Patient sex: M
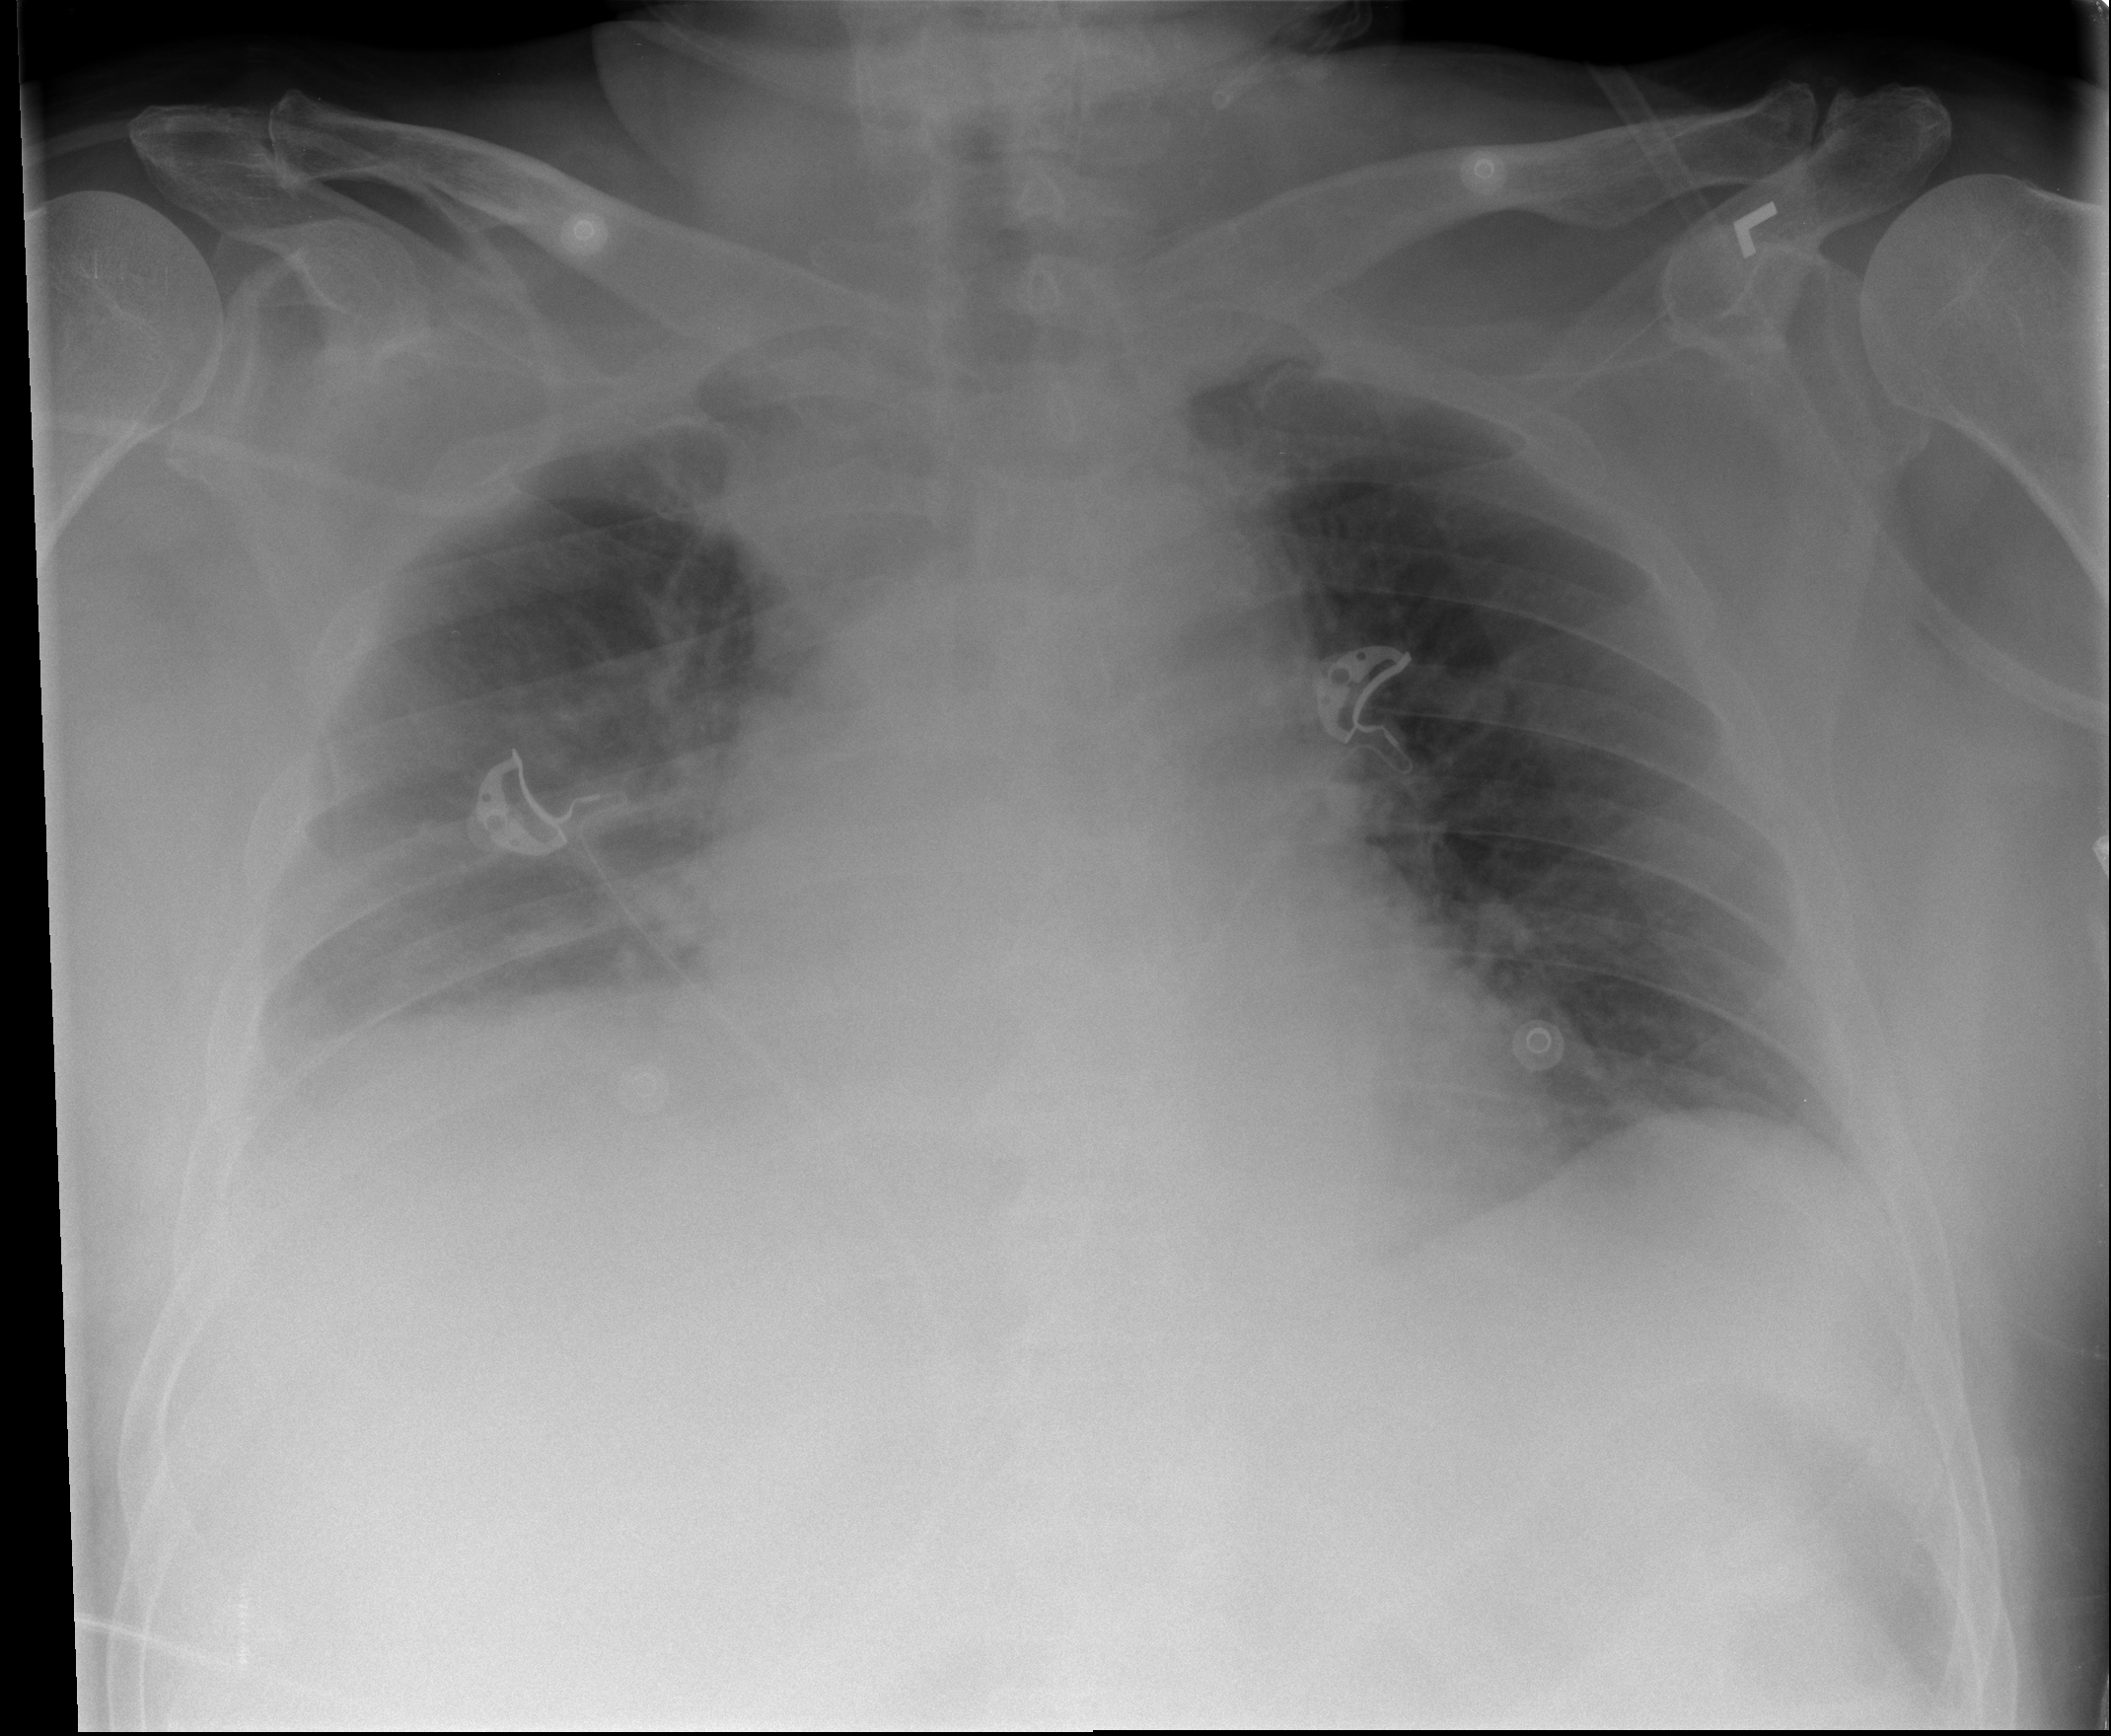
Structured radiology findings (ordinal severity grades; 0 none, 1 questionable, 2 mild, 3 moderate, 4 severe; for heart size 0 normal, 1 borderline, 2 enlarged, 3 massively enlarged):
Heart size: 2
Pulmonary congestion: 1
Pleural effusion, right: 2
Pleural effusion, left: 0
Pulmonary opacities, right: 0
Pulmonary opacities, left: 0
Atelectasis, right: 2
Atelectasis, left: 0